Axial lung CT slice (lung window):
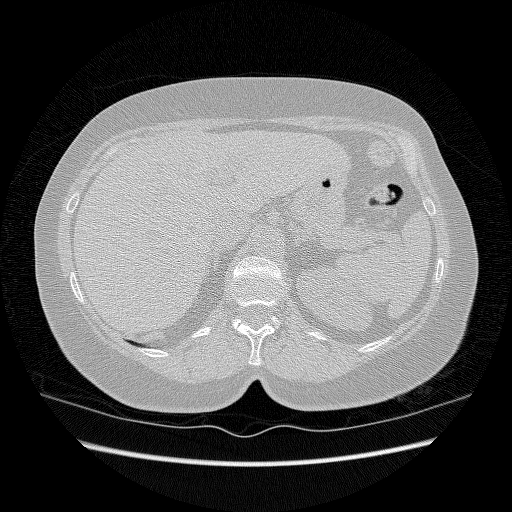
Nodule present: no